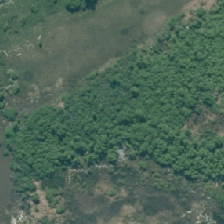
Land cover: deciduous_hardwood